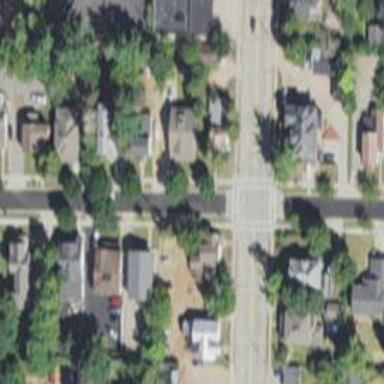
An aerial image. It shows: Marked road crossing.